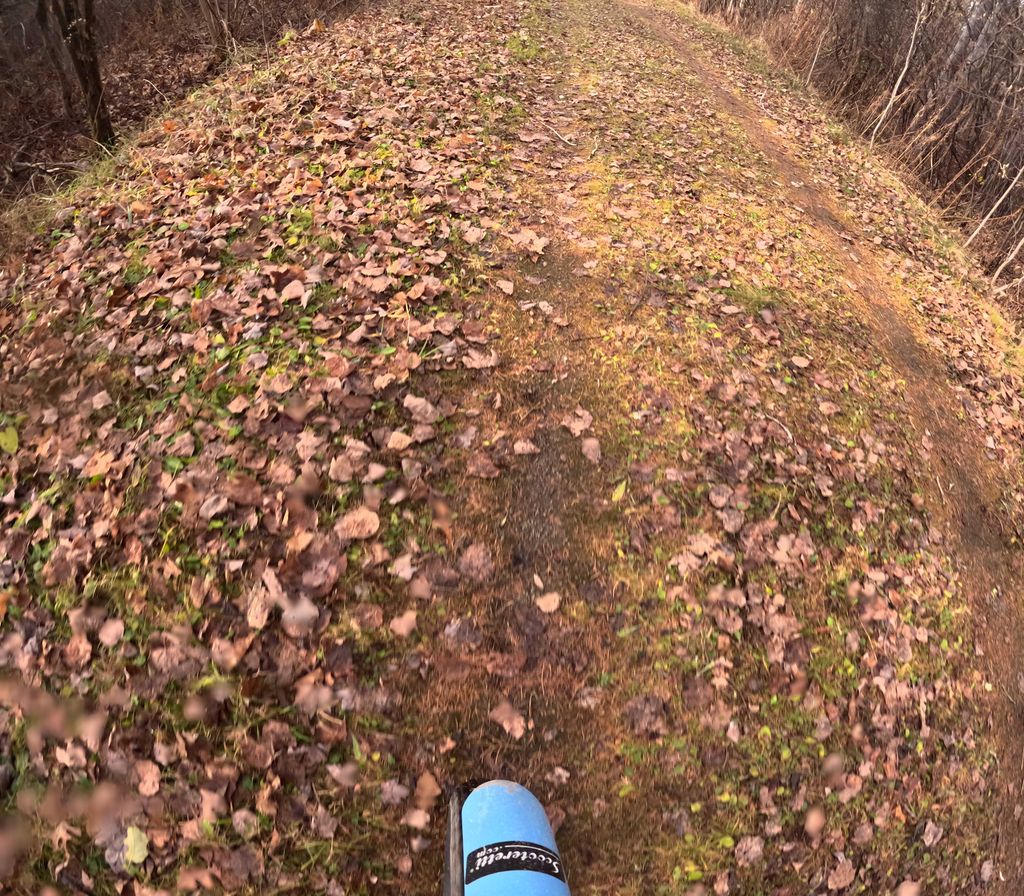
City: ottawa-gatineau